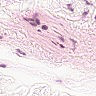
Metastatic tissue present: no